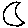
Label: moon